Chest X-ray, AP view. Patient: 9 years old, sex M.
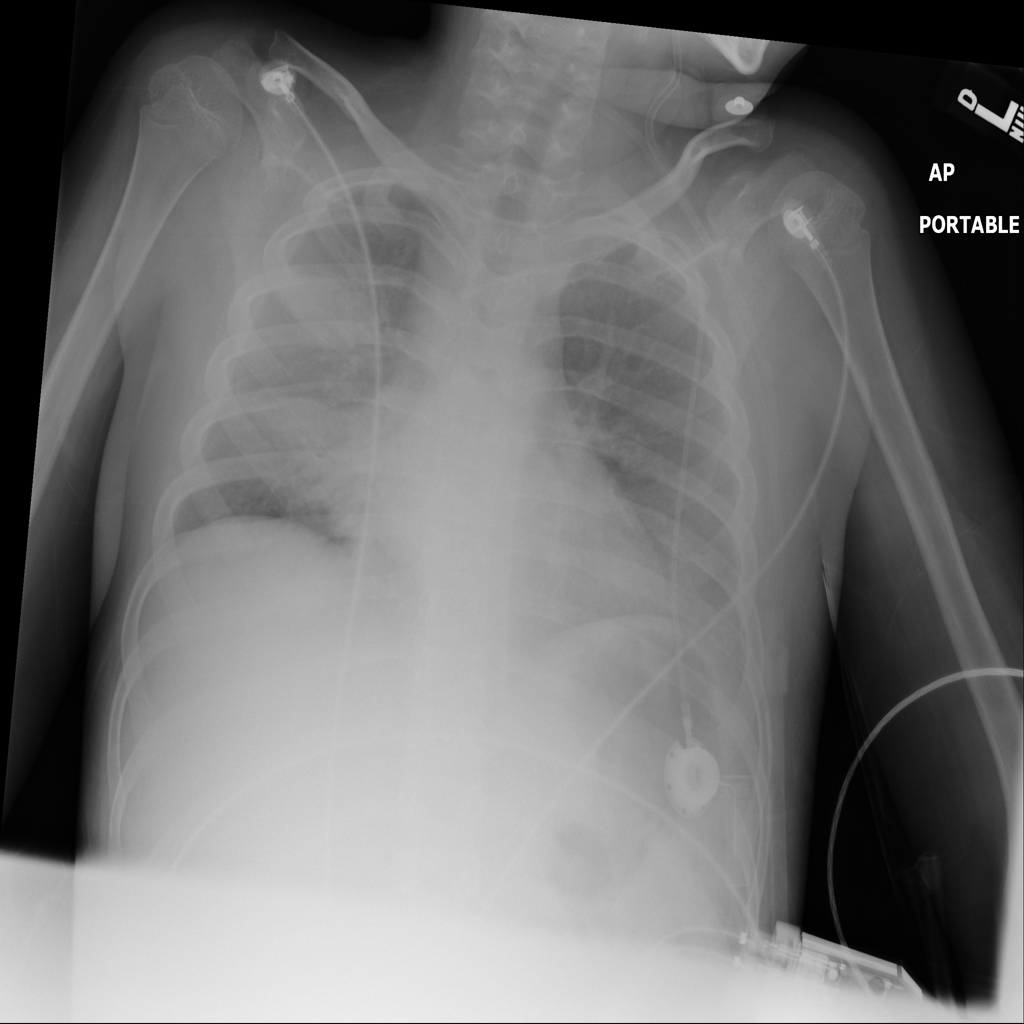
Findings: Pneumonia